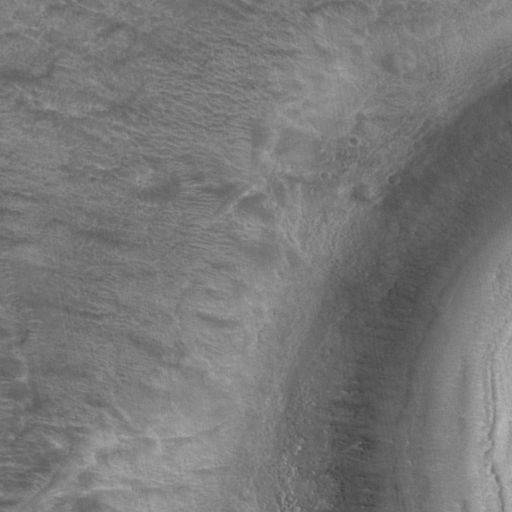
Classes present: Background